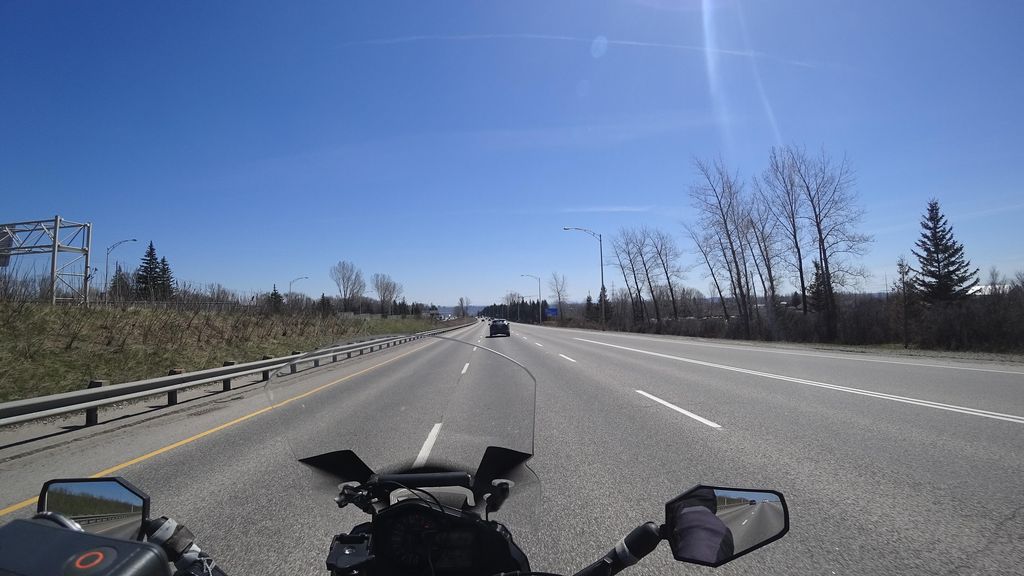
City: quebec_city